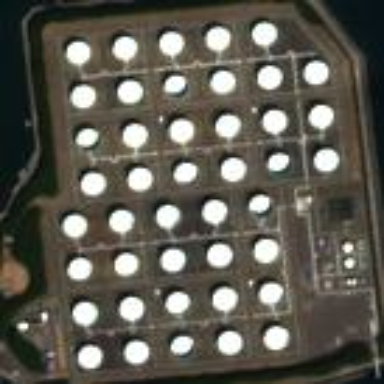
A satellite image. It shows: Industrial area used for oil storage.